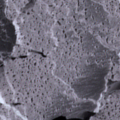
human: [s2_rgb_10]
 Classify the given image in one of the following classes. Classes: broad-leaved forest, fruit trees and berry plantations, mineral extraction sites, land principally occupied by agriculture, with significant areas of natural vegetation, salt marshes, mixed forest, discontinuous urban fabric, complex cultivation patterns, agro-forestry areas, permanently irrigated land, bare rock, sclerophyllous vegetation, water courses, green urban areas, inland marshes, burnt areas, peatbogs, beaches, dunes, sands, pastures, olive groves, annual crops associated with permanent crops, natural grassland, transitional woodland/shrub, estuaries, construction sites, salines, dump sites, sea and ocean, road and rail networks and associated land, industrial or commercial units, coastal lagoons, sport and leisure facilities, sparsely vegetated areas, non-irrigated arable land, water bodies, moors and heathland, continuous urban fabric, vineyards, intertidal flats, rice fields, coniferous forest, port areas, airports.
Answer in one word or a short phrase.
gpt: sea and ocean